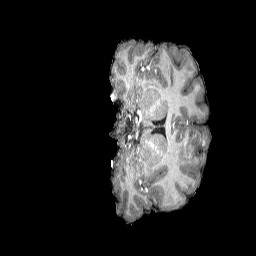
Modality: T1w
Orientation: coronal
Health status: ill